Question: I am trying to implement a udp image transfer program in java. The sender breaks the image up into 1024 byte packets where the first 2 bytes are a short carrying the sequence number and the 3rd byte is a flag indicating whether the packet is the last one or not.
When I execute the receiver and send the image using the sender the transferred image is incomplete and has strange colours on it.
Other times when I execute the receiver, it will stick after sending several hundred packets.
Here is the code for the receiver which takes the received packets and writes it to a byte stream.
'''
double DATAGRAM_MAX_SIZE = 1024;
byte[] recieveData = new byte[(int) DATAGRAM_MAX_SIZE];
ByteArrayInputStream bais = new ByteArrayInputStream(recieveData);
DataInputStream dis = new DataInputStream(bais);
// Loop until all packets received
byte isLast = 0;
while(true) {
receievePacket = new DatagramPacket(recieveData, recieveData.length);
try {
receieveSocket.receive(receievePacket);
} catch (IOException e) {
System.out.println("Error receieving packet");
e.printStackTrace();
}
Short sequenceNum = dis.readShort();
isLast = dis.readByte();
System.out.println(recieveData[0] + " " + recieveData[1] +" " + recieveData[2]);
if (!seenSeq.contains(sequenceNum)) {
seenSeq.add(sequenceNum);
bos.write(recieveData, 3, (int) DATAGRAM_MAX_SIZE-3);
}
dis.reset();
// Terminate loop if last packet received
if (isLast == 1) {
break;
}
}
// Byte array to hold image data from stream
byte[] imageData = bos.toByteArray();
'''
Whenever the receiver does manage to receieve all packets here is the resulting image:

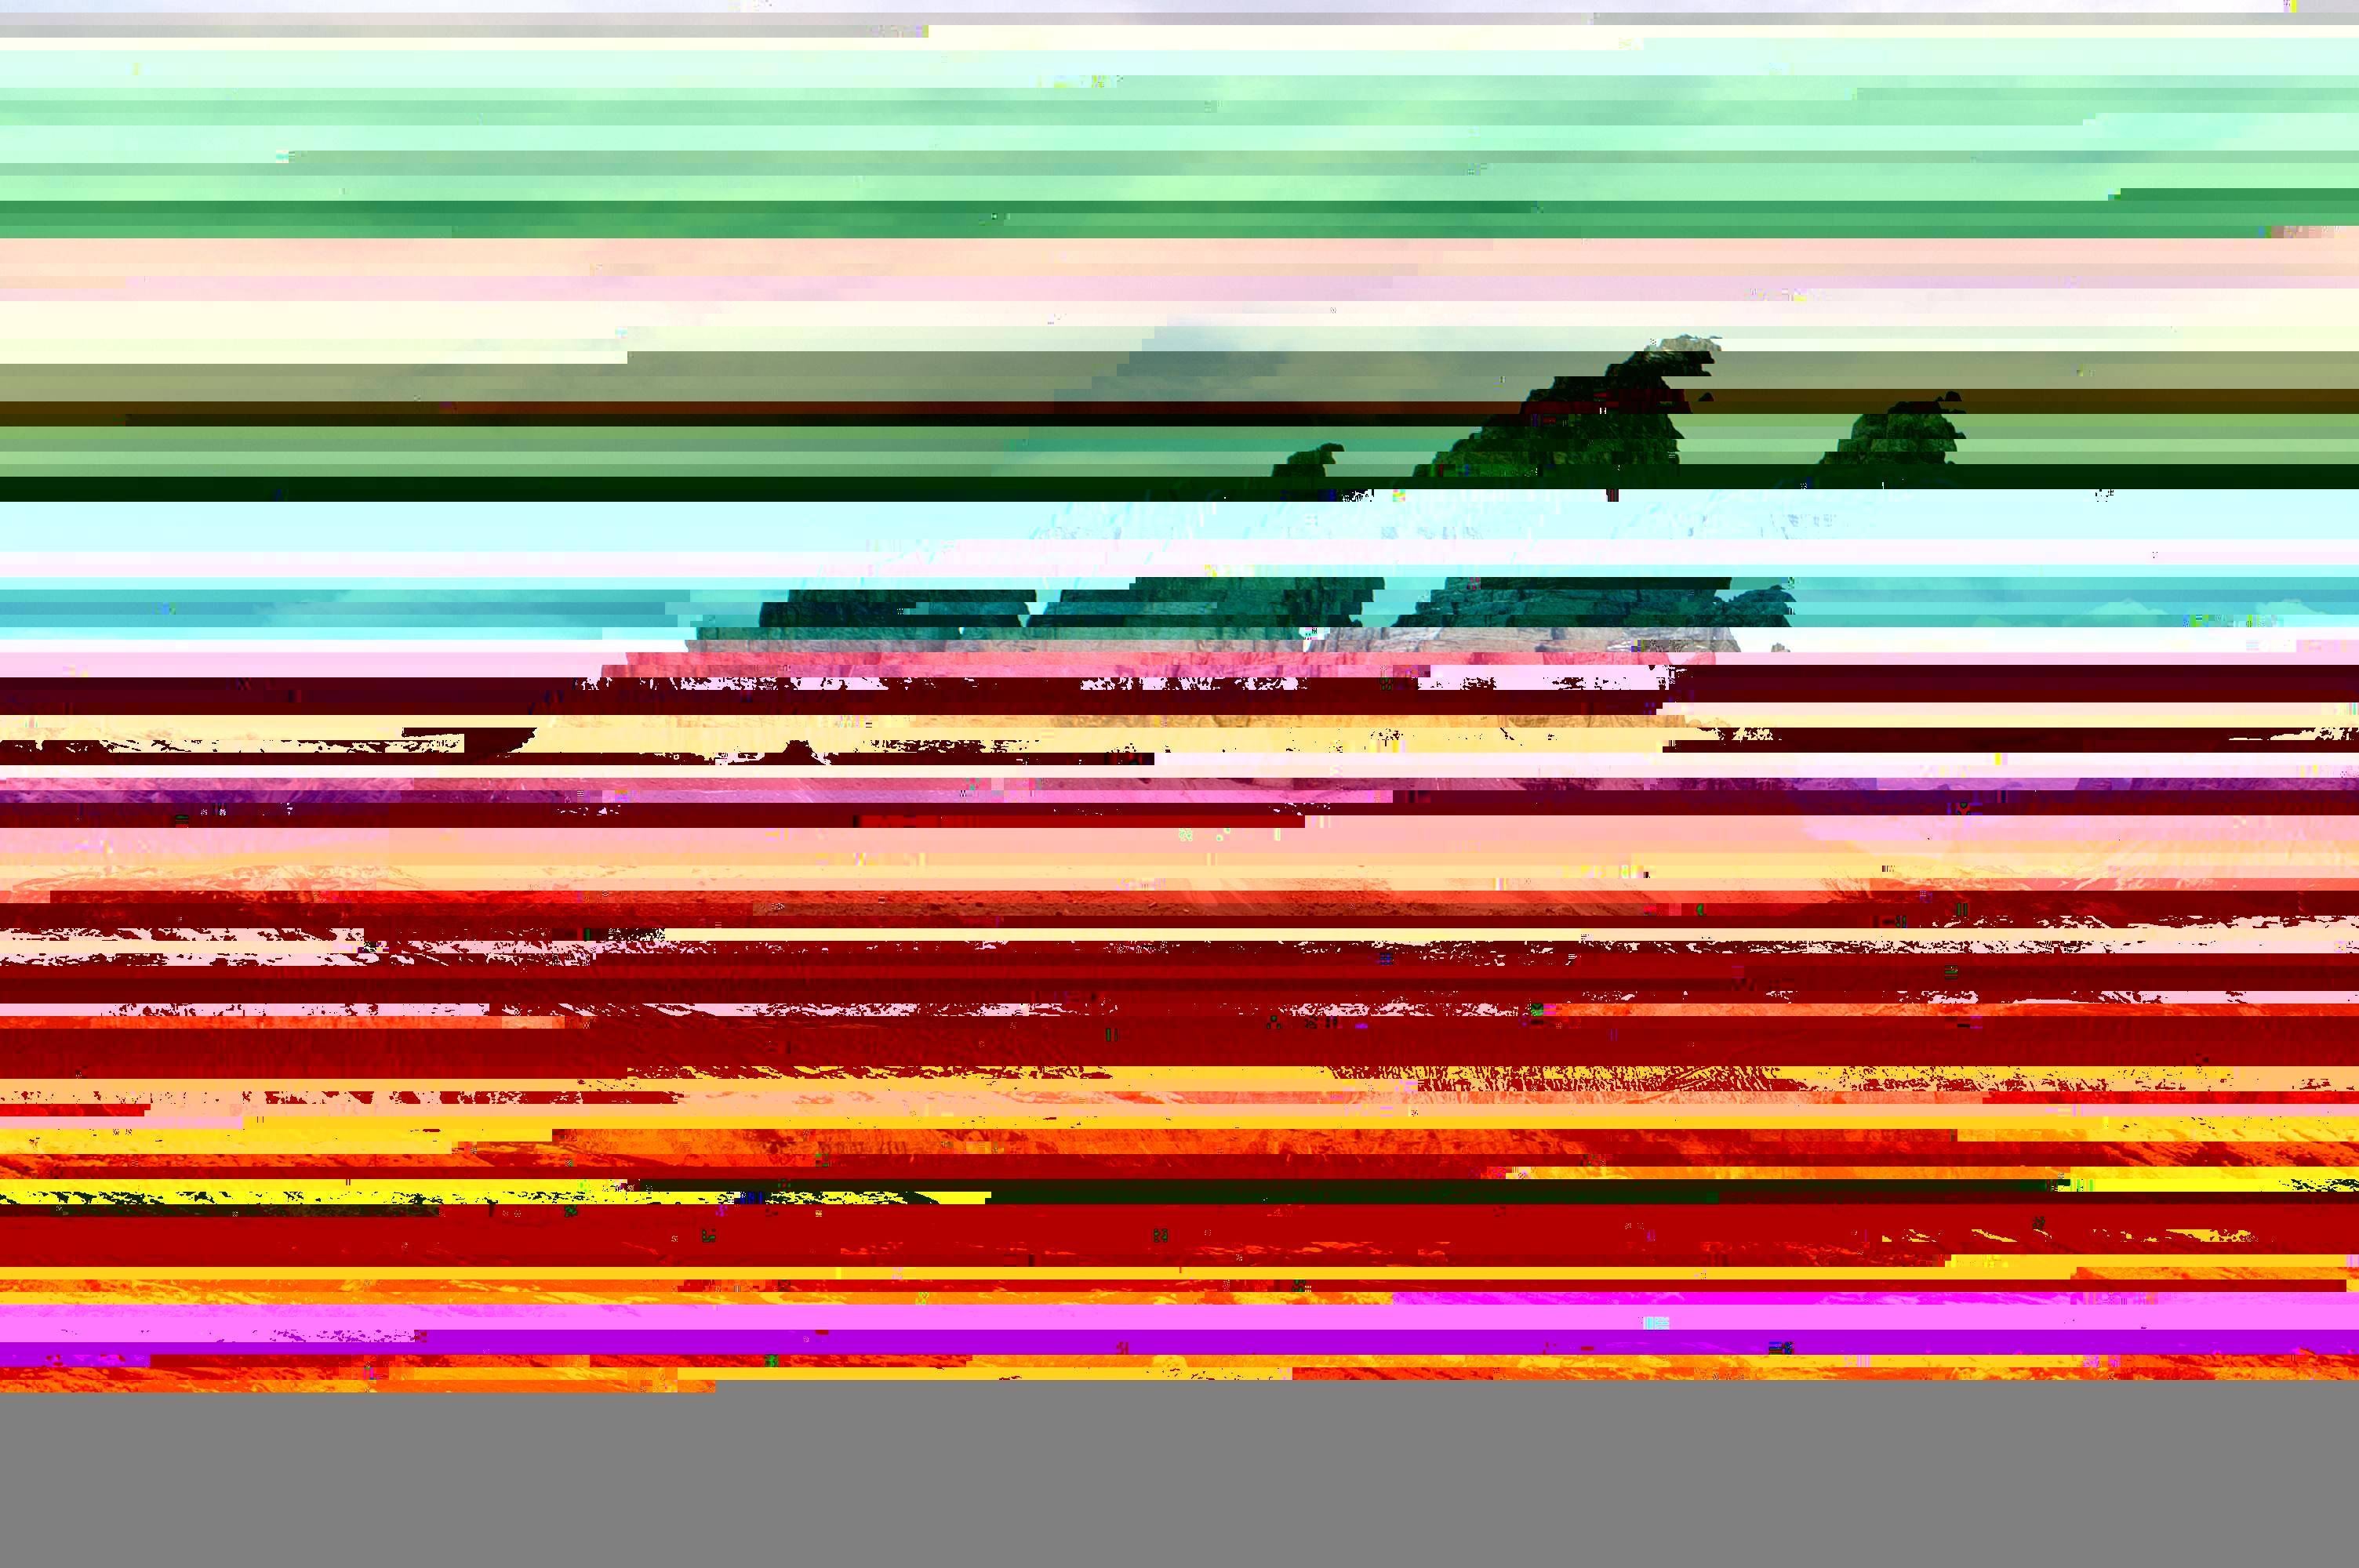
Answer: 1. If you are connecting to yourself make sure to make use of: Socket.setReceiveBufferSize
The problem I encountered is that sending to yourself is so fast that at some point buffer overflows and some packets are simply discarded. (even assuming the ideal network conditions when connecting to yourself)
2. Do testing. What packets you are actually sending. Try to create from the Datagram Packets on sender side itself your image, so you are sending what you actually expect. On receiver side check exactly which packets are lost and try to observe the pattern.
3. As stated before UDP is unrealiable - packets may not arrive and may also arrive in wrong sequence. Check that you place packets out of order in a correct sequence.
4. Also note that upon setting up the connection several packets can be lost if sender say started milliseconds before the receiver, so receiver should always be up and ready before sender starts doing anything. (this happens even on localhost if threads are not strictly synchronized)
Sending image over UDP is not really great idea. Image, text are type of data which should really be sent over TCP - partial loss here can have significant impact. VOIP is the one caring less for the packet loss especially with interleaving and compression.